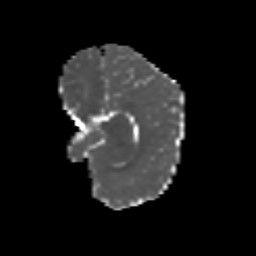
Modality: MD
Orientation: sagittal
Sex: female
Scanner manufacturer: siemens
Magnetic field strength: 3 T
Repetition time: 5 s
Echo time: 0.071 s